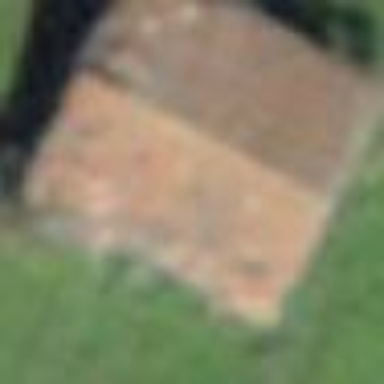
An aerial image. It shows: Rural barn.